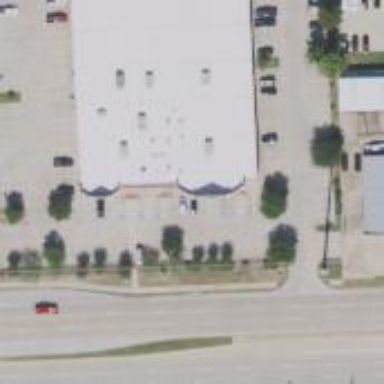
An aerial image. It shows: Building housing bowling alley.